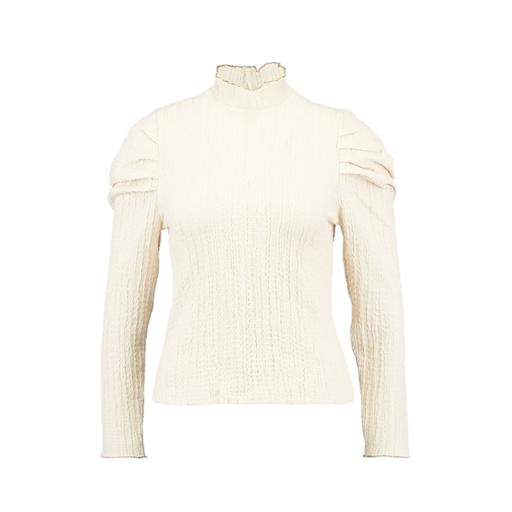
high-neck top, chloé micro pleat top ruffled shoulder detail, high-neck blouse, white background